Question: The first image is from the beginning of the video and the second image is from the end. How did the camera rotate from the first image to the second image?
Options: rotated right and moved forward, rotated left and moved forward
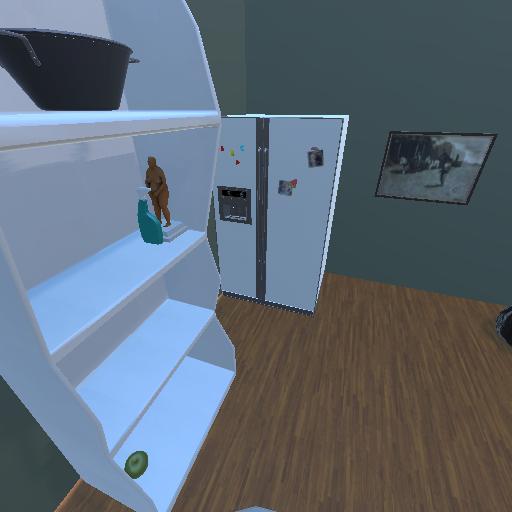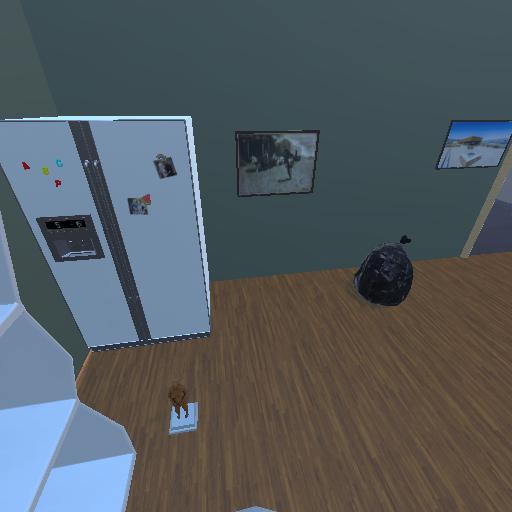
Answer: rotated right and moved forward